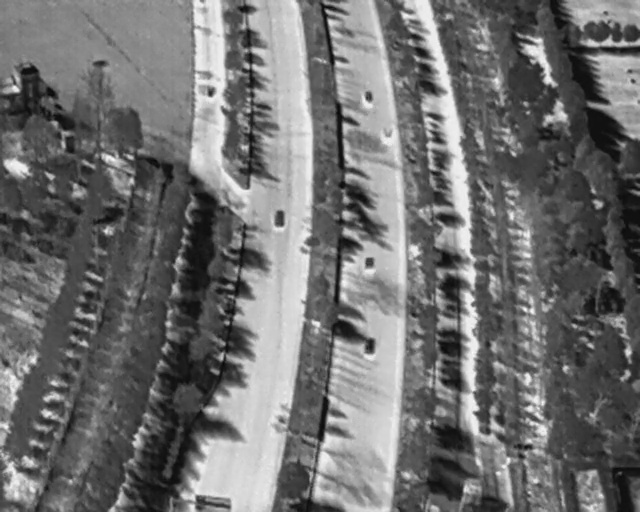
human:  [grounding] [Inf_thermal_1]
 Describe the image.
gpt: In the satellite image, there is  <ref>3 small car </ref> <box>[[42, 41, 45, 43, 2], [56, 50, 58, 52, 2], [56, 66, 59, 68, 2]]</box> located at center,  <ref>1 small car </ref> <box>[[56, 18, 58, 19, 2]]</box> located at top.